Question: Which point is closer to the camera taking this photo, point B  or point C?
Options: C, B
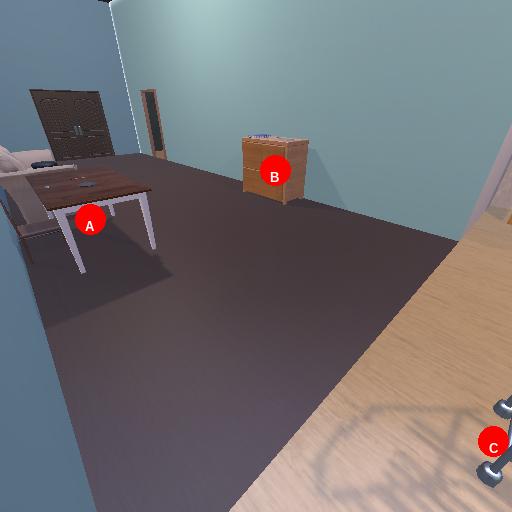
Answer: C